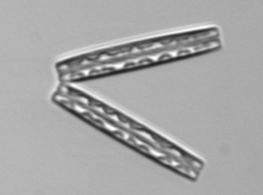
Label: Thalassionema